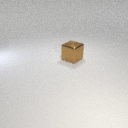
large brown metal cube